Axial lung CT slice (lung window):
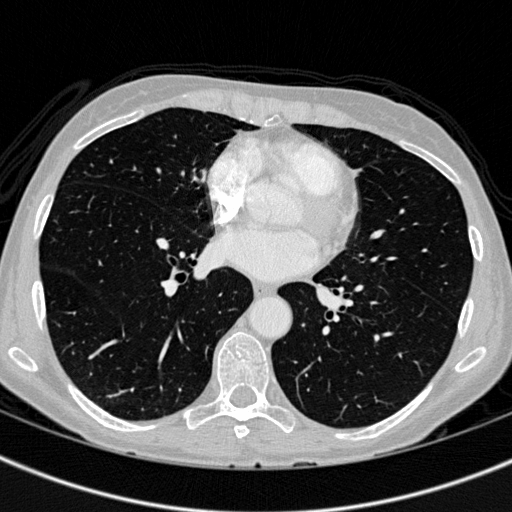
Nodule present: no